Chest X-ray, AP view. Patient: 33 years old, sex F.
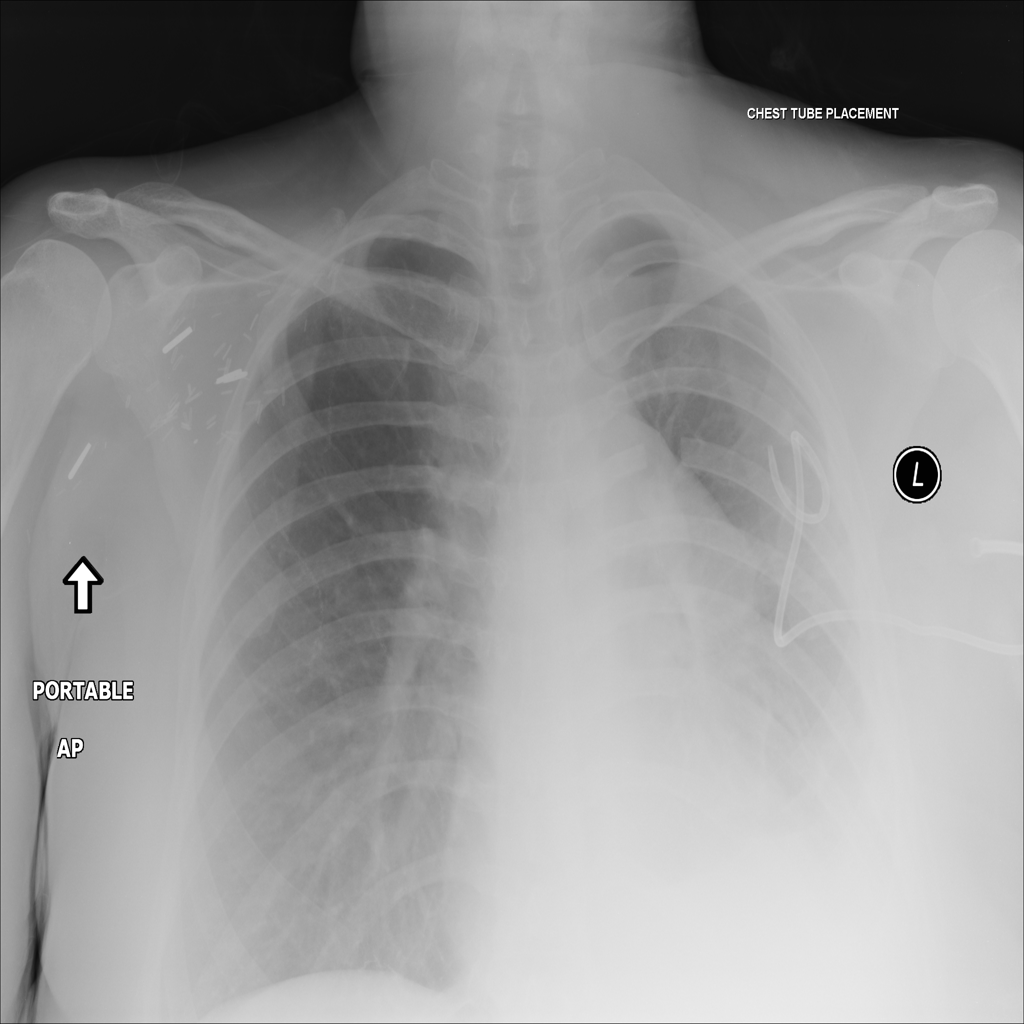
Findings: Effusion, Pneumothorax